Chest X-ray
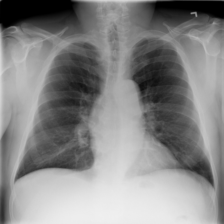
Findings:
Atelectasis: negative
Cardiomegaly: negative
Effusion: negative
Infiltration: negative
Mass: negative
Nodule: negative
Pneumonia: negative
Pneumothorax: negative
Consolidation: negative
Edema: negative
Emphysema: negative
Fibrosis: negative
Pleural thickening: negative
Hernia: negative